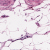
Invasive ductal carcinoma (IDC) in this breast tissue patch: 1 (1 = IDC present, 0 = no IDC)